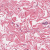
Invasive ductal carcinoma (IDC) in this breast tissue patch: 0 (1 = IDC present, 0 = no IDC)